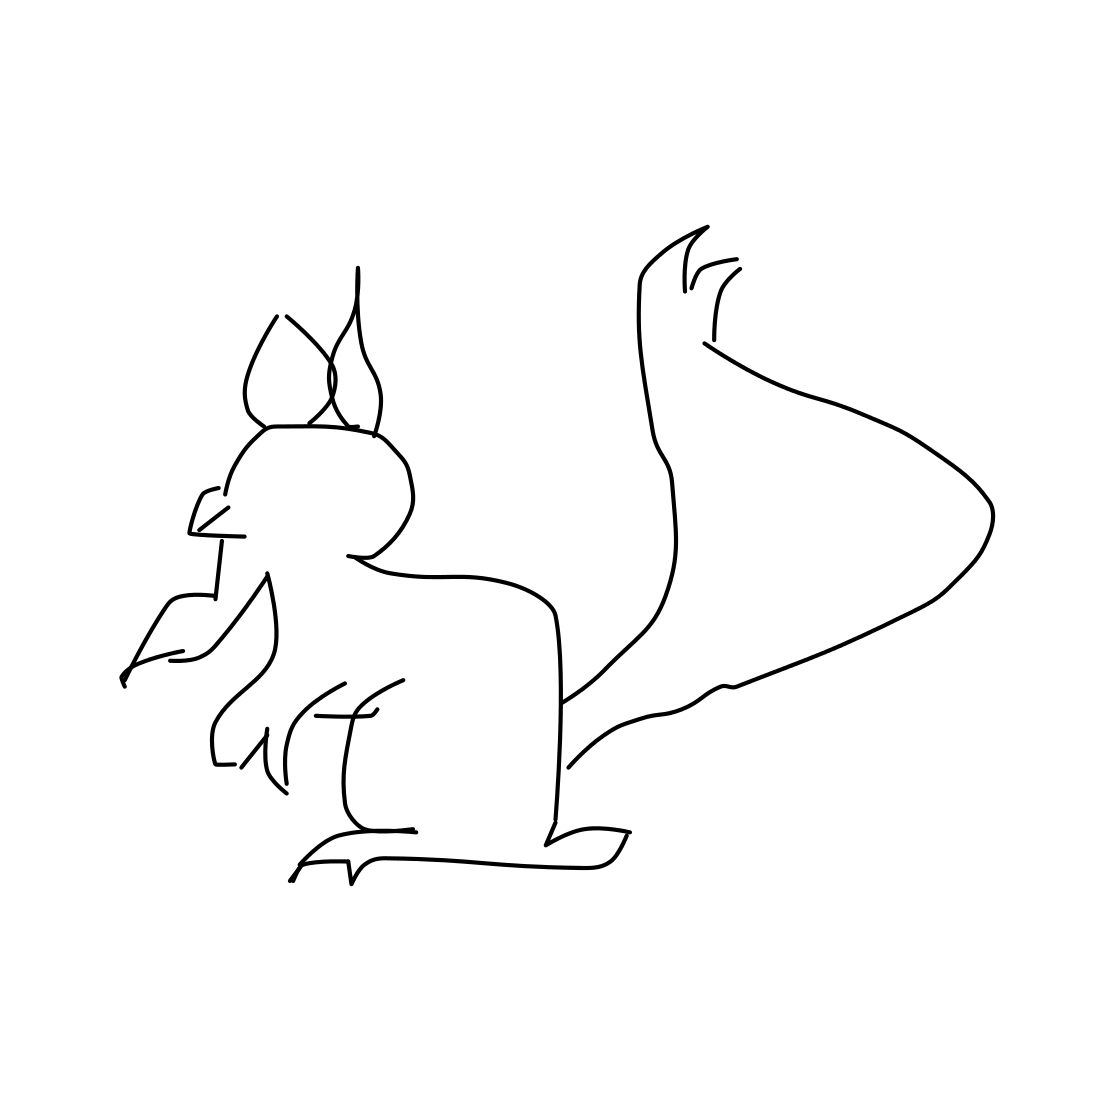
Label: squirrel